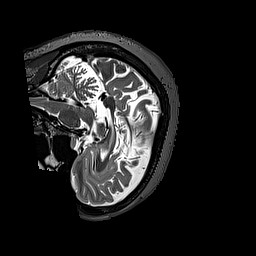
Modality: T2w
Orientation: sagittal
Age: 40
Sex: female
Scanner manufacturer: siemens
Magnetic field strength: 3 T
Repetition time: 3.2 s
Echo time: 0.567 s